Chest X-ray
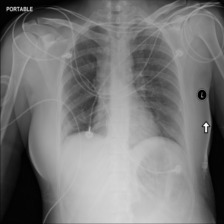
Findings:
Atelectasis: negative
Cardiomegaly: negative
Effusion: negative
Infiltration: negative
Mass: negative
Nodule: negative
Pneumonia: negative
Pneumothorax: negative
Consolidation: negative
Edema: negative
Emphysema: negative
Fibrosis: negative
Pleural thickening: negative
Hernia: negative